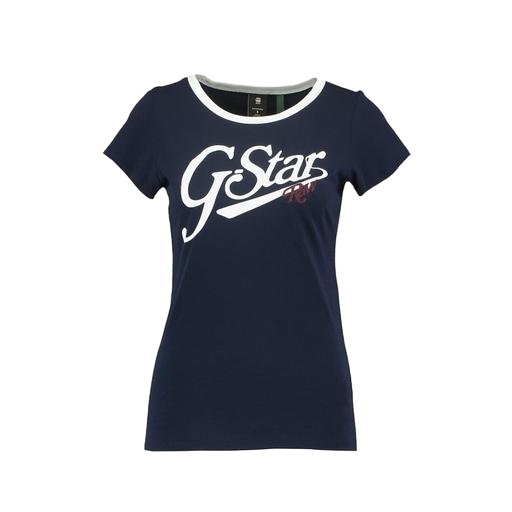
1987 star graphic t, star t-shirt, slim crew tee, white background